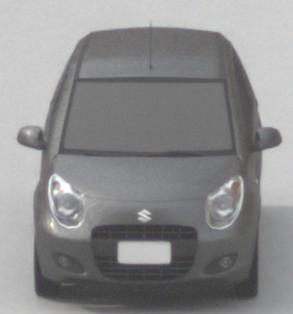
Make: Suzuki
Model: Alto 1.0
Detailed model: Alto (V)
Model produced from: 2011/02
Model produced until: 2011/03
Doors: 5
Color: gray
Road condition: dry road
Daytime: morning or afternoon
Contrast: low contrast